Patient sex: F
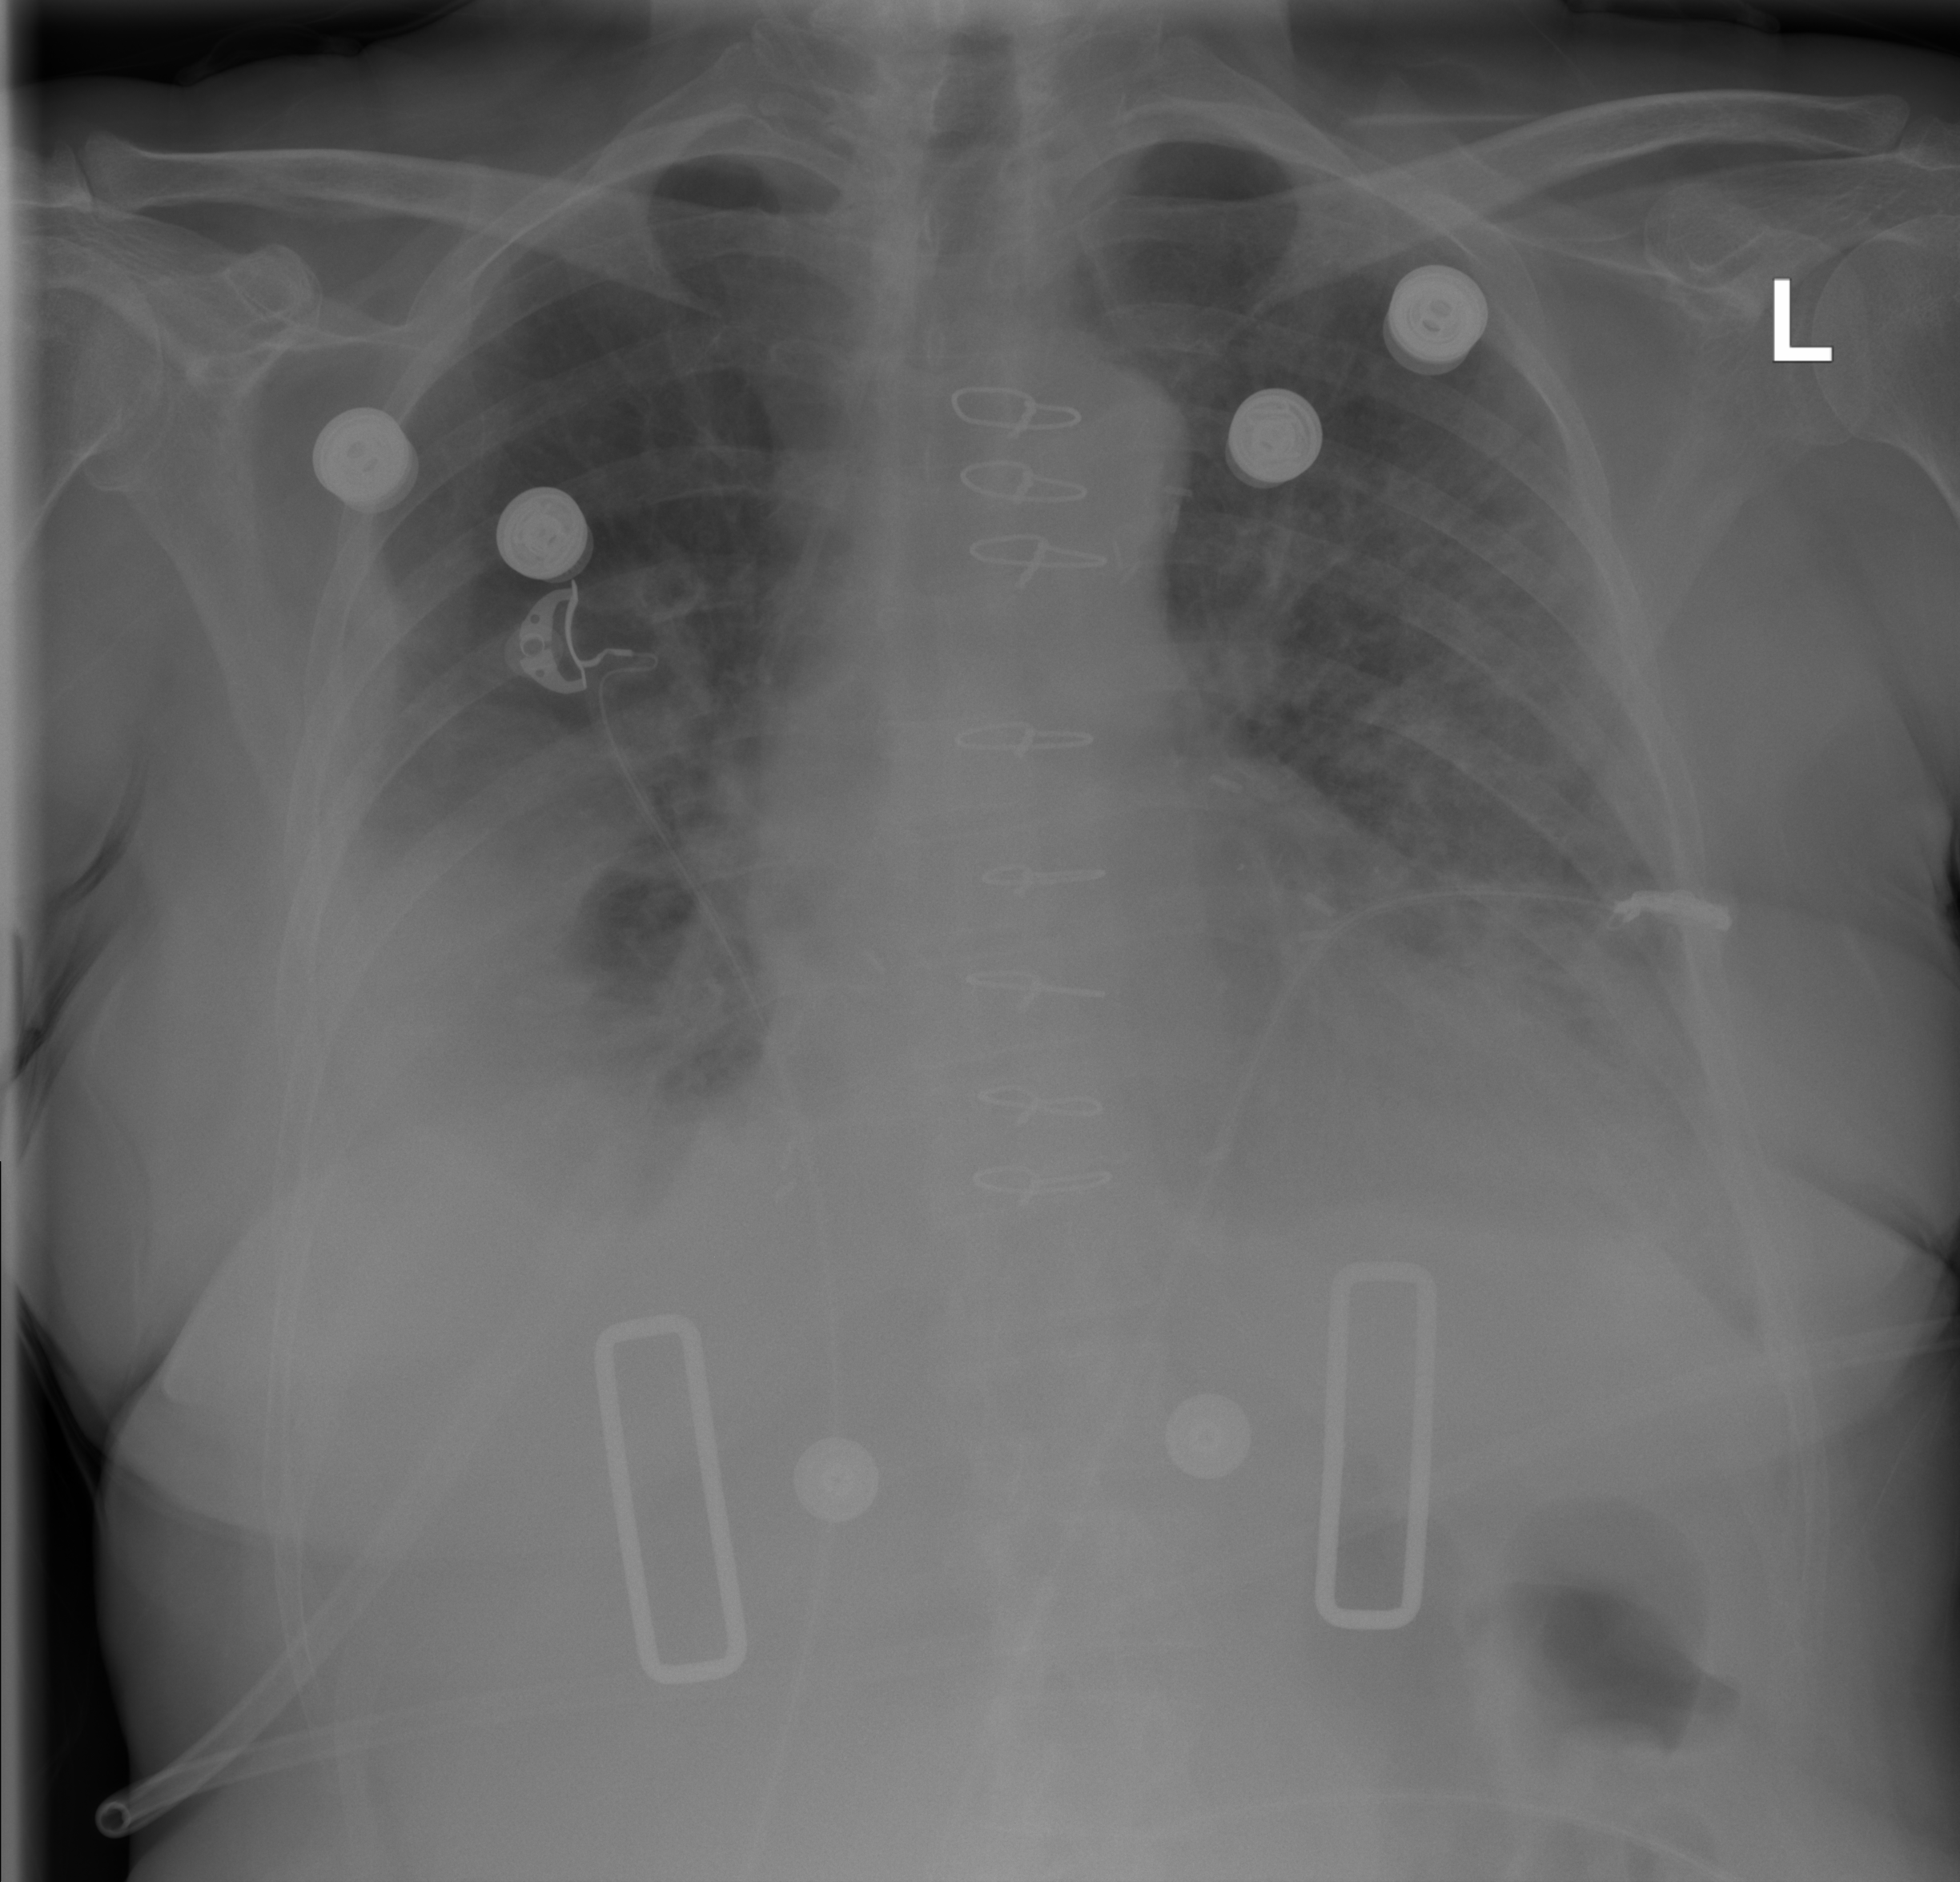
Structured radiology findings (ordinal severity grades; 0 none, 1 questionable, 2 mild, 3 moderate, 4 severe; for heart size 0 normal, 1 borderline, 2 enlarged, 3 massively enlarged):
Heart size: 2
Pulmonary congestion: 2
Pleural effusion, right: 3
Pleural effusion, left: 2
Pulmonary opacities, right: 2
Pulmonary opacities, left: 2
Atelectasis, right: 2
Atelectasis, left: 2